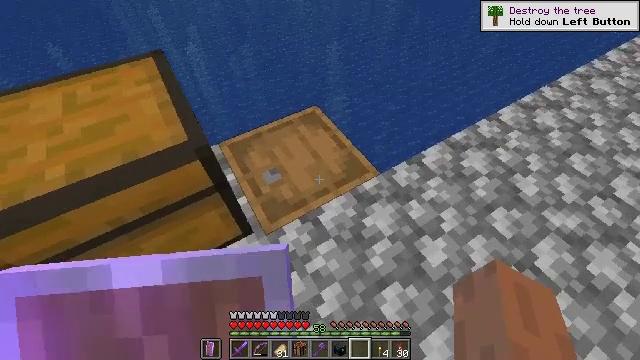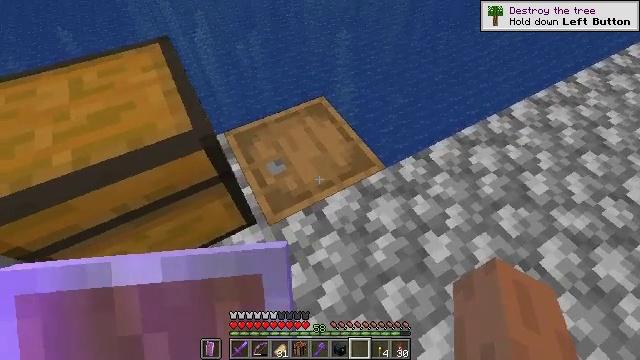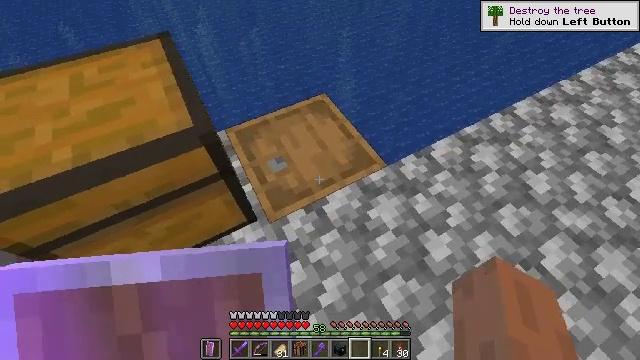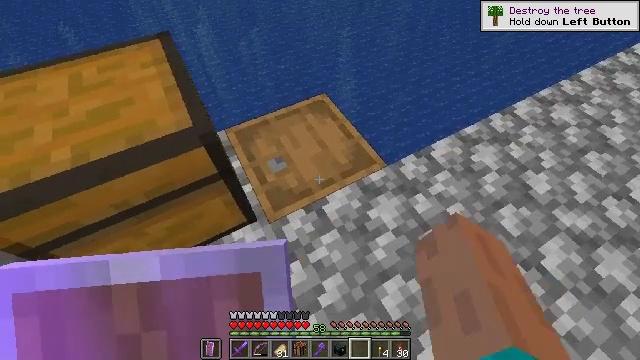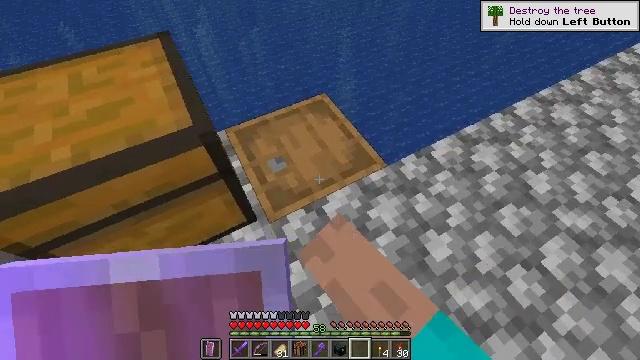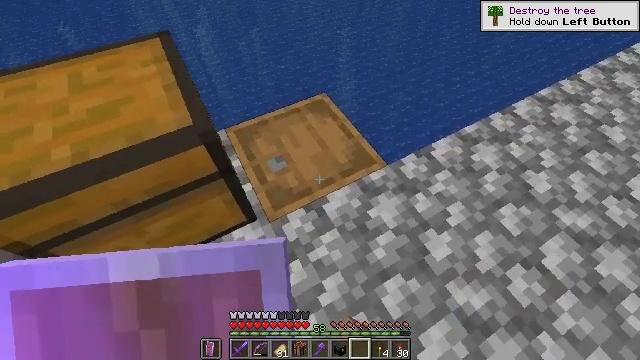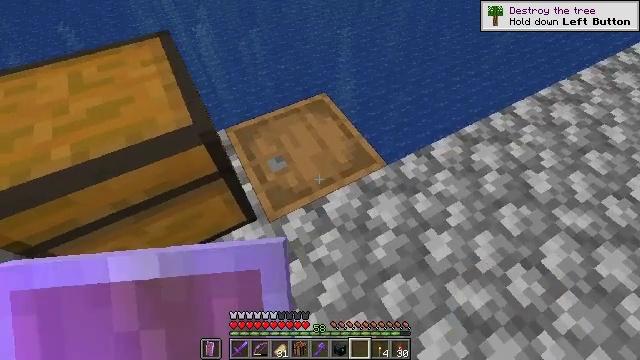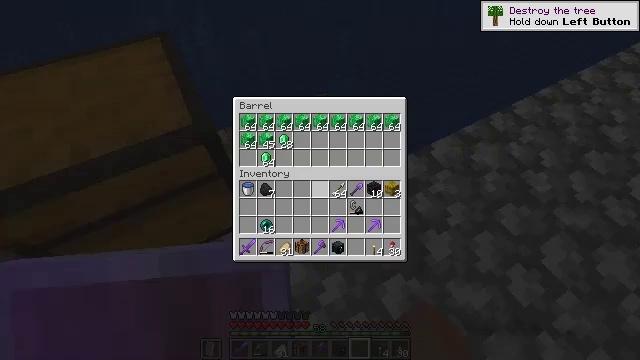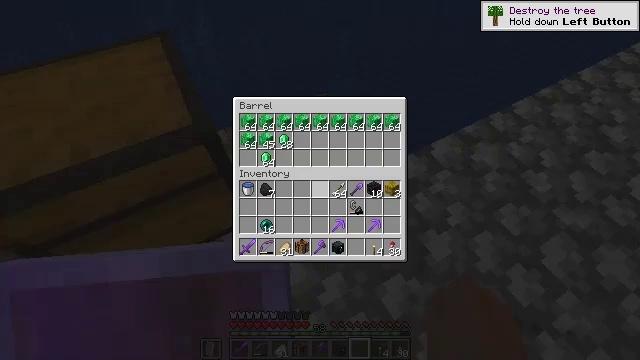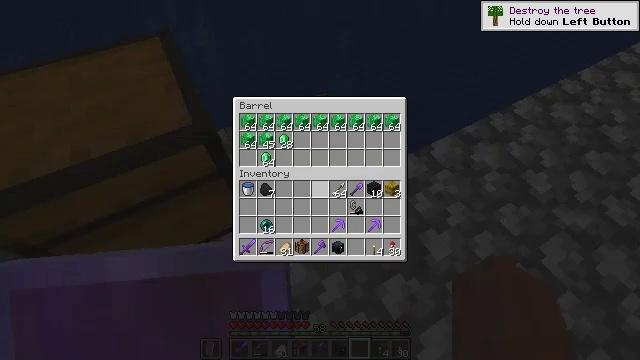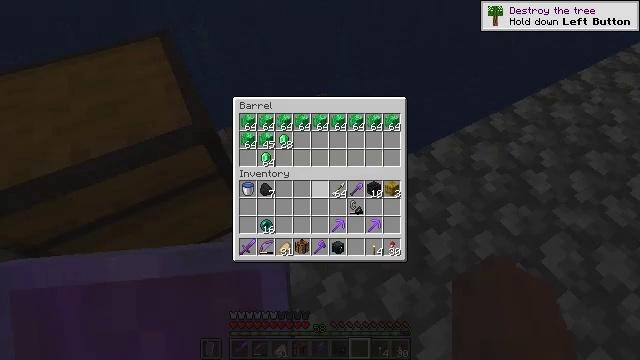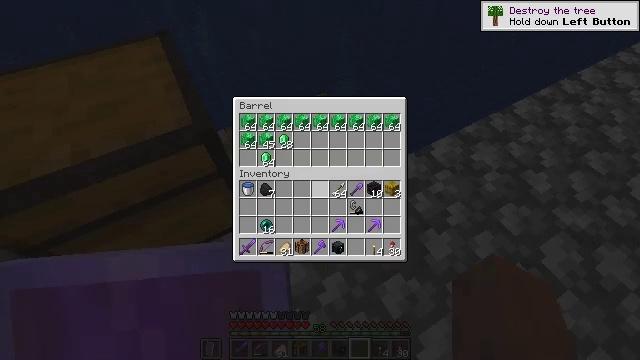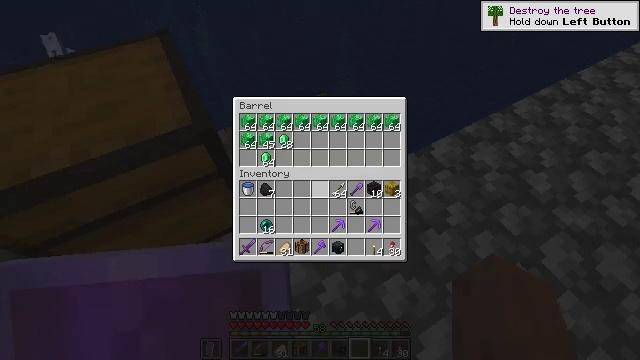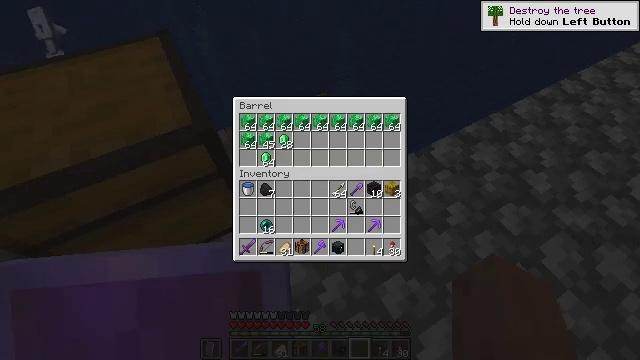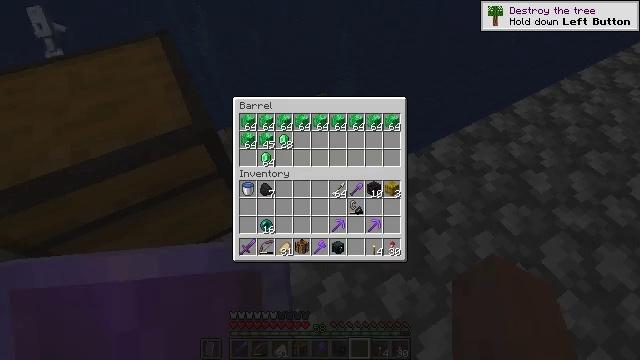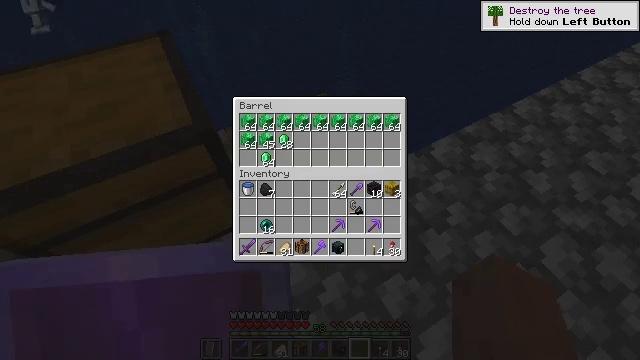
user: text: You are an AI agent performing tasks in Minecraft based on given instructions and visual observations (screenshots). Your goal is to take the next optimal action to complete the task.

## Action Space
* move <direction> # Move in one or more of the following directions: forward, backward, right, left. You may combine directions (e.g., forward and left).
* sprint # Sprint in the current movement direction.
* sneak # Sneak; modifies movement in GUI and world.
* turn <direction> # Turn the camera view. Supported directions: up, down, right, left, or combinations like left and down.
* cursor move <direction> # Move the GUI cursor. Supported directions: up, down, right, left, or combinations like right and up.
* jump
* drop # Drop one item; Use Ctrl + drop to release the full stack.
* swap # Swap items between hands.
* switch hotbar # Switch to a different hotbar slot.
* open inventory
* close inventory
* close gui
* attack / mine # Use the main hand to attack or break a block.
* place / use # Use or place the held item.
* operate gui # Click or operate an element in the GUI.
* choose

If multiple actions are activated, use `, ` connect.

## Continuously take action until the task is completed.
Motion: motion action
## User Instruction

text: Turn iron nuggets and a torch into a lantern via the crafting table.
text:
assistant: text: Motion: turn left and down
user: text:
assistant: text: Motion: use / place
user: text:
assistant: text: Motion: use / place
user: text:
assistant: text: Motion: use / place
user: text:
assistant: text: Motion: no_op
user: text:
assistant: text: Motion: no_op
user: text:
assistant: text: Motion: no_op
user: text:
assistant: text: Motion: no_op
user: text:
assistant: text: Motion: no_op
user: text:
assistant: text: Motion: no_op
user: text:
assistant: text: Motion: no_op
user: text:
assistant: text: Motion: no_op
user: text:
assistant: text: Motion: no_op
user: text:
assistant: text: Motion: no_op
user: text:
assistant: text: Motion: no_op
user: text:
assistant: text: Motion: turn left and up
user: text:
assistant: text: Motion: turn left
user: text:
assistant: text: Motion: no_op
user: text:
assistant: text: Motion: no_op
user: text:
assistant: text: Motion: no_op
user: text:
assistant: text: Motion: no_op
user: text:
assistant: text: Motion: no_op
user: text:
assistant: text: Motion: no_op
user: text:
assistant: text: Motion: no_op
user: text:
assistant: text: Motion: no_op
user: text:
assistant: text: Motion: turn right and up
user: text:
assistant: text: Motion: no_op
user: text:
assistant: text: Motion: no_op
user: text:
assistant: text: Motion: no_op
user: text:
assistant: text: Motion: no_op